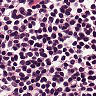
Metastatic tissue present: no